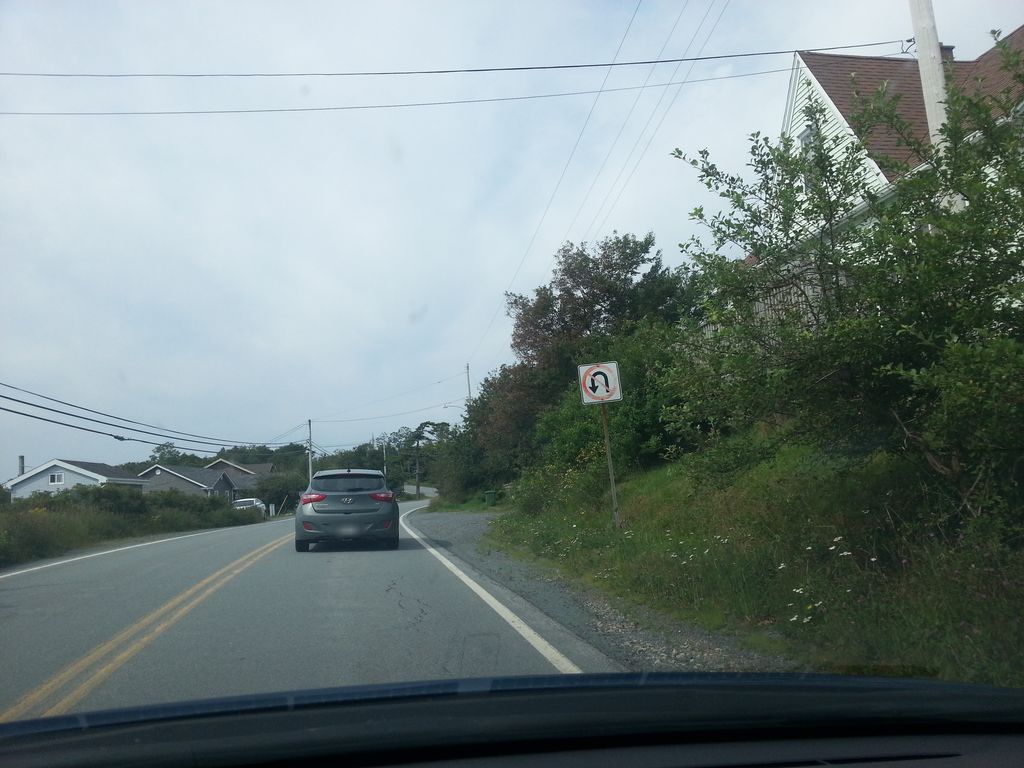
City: halifax